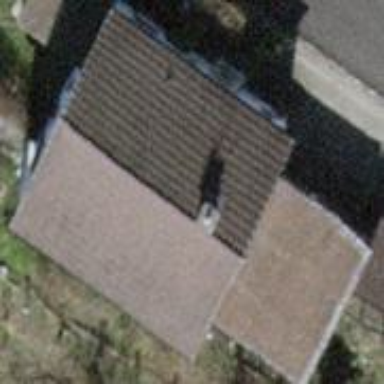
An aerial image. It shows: House with gabled roof covered in rosy brown roof tiles. The roof is oriented along the house and the building itself is painted in ghost white.